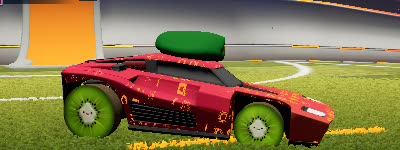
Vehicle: breakout